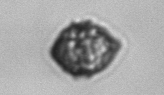
Label: Kryptoperidinium_triquetrum